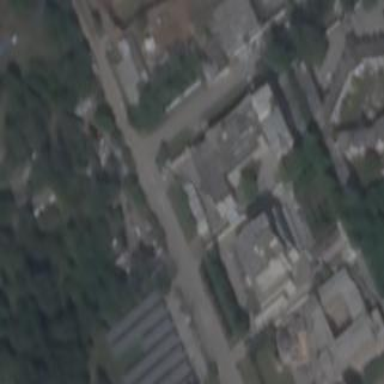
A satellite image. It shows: Government office.